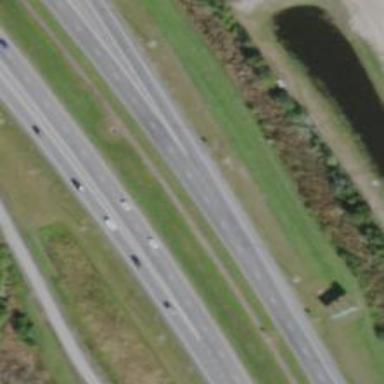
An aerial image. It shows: Motorway junction.